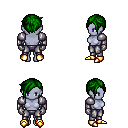
a pixel art fantasy rpg character, female body template, dark elf, purple skin, steel arm armor, metal pants, green pixie cut hairstyle, metal gloves, gold boots, four views (front, back, left, right), 2x2 character sprite sheet, small pixel art, hard edges, no anti-aliasing